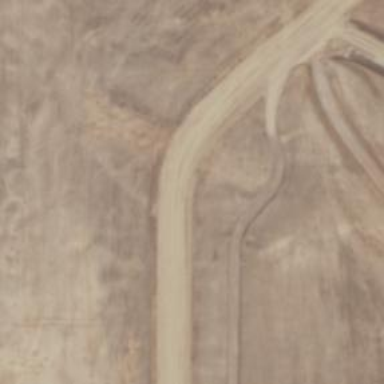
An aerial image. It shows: Raceway road.